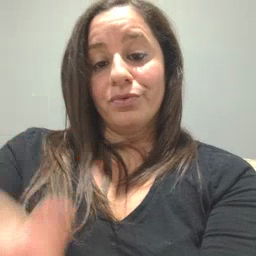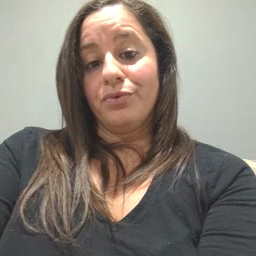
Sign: girl